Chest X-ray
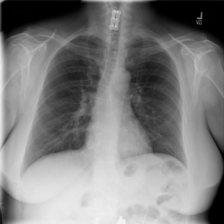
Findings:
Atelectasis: negative
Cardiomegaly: negative
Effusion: negative
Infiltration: negative
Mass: negative
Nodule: negative
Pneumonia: negative
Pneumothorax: negative
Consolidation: negative
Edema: negative
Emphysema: negative
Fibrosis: negative
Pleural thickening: negative
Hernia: negative